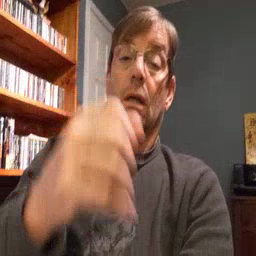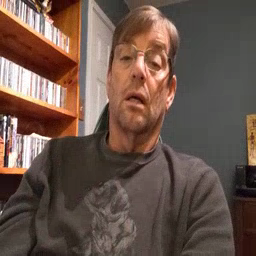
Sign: milk